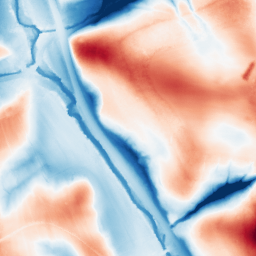
Category: edge_preserving
Decomposition family: guided
Decomposition parameters: radius: 32
eps: 0.01
Upsampling method: sinc_hamming
Upsampling parameters: scale: 4
kernel_size: 16
Upsampling scale: 4